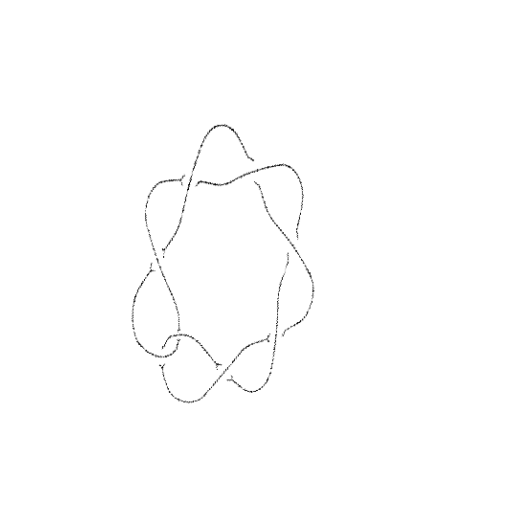
Crossing number: 8